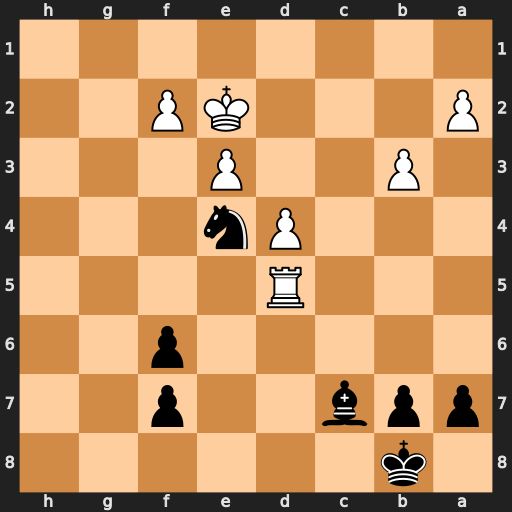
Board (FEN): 1k6/ppb2p2/5p2/3R4/3Pn3/1P2P3/P3KP2/8
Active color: b
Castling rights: -
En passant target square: -
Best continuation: Nc3+ Kd3 Nxd5